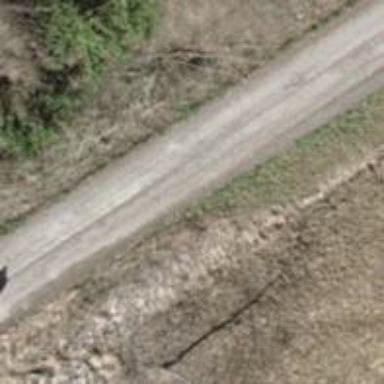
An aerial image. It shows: Compacted track road with grade1 tracktype.